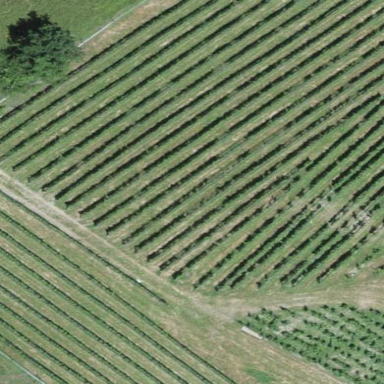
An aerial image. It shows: Vineyard where grapes are grown.